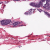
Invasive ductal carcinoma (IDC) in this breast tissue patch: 0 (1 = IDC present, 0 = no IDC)